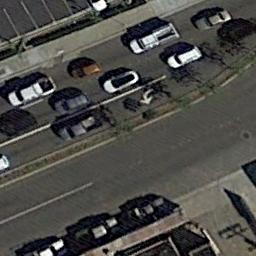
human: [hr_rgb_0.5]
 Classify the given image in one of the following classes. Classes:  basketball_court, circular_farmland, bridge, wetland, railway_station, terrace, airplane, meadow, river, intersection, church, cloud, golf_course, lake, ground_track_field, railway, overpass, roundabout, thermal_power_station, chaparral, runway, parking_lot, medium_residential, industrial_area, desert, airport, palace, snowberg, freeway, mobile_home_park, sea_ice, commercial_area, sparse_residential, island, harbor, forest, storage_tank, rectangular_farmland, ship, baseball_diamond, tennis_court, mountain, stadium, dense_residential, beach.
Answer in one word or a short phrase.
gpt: freeway